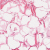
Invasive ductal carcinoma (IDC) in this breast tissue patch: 0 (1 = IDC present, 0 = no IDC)